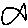
Label: fish